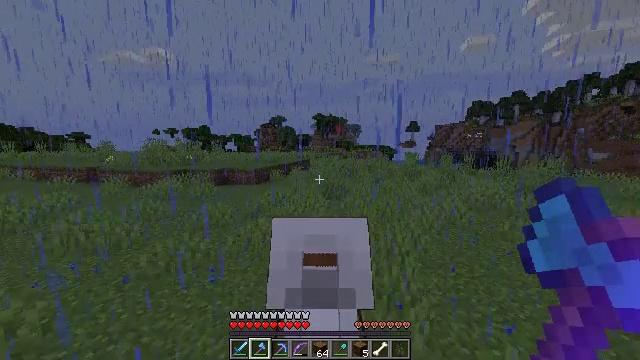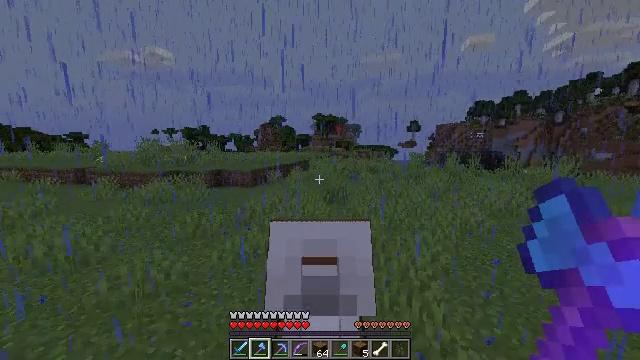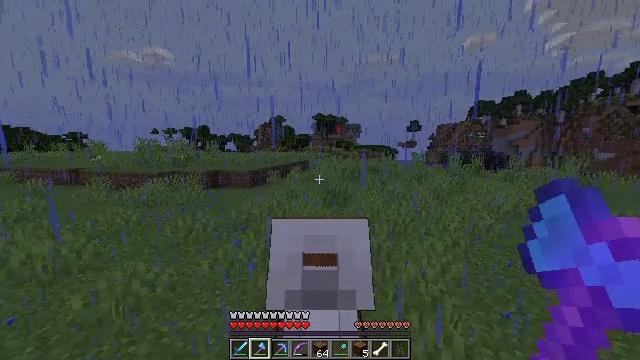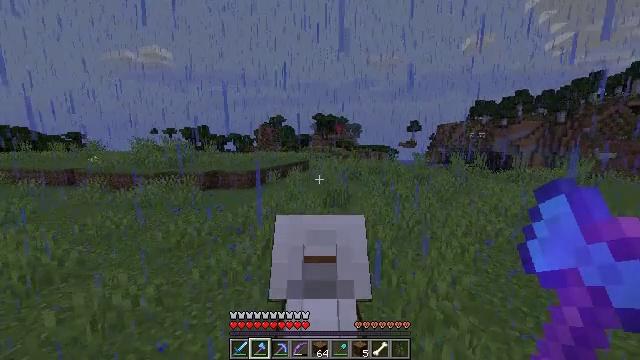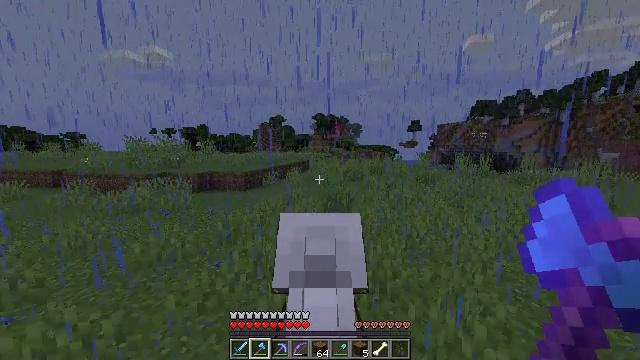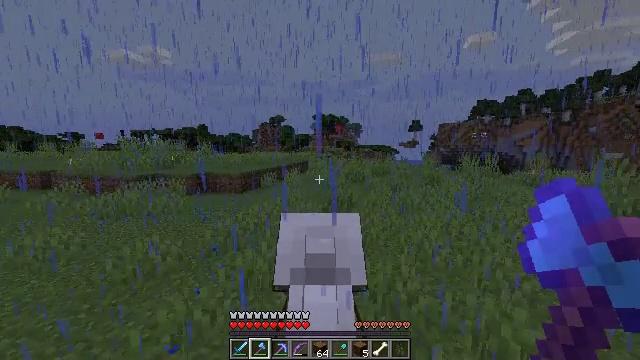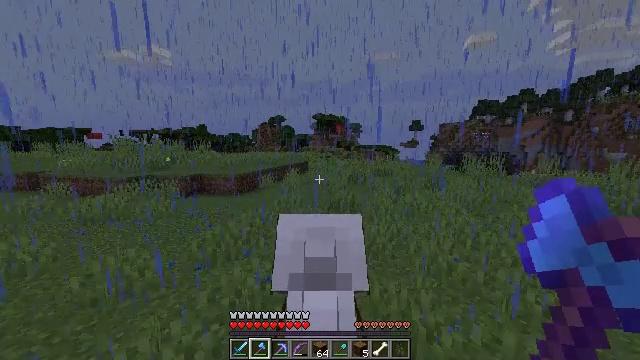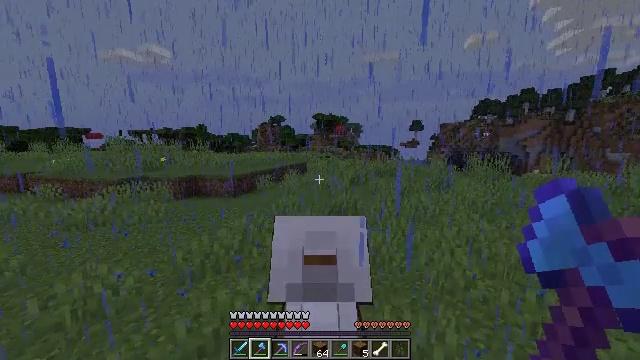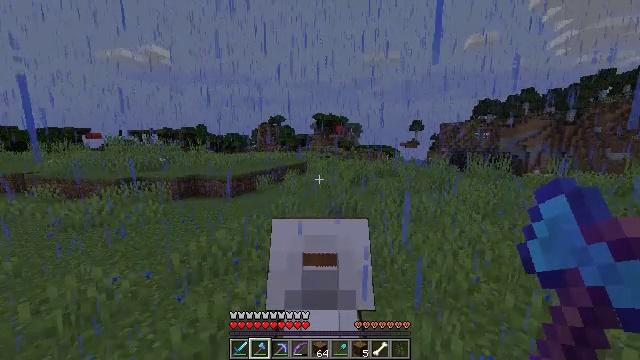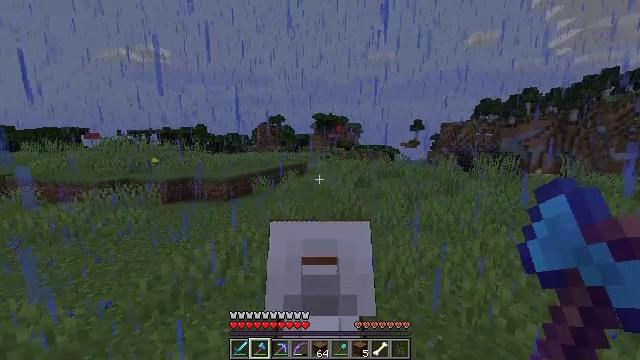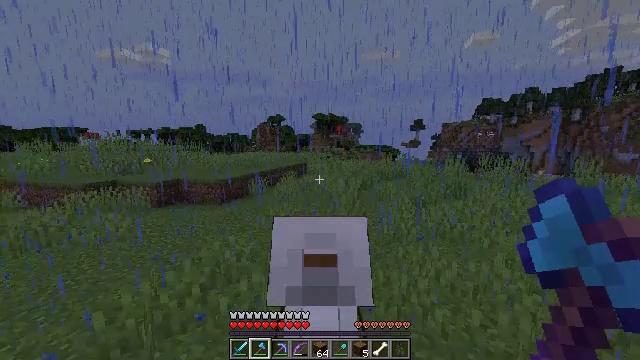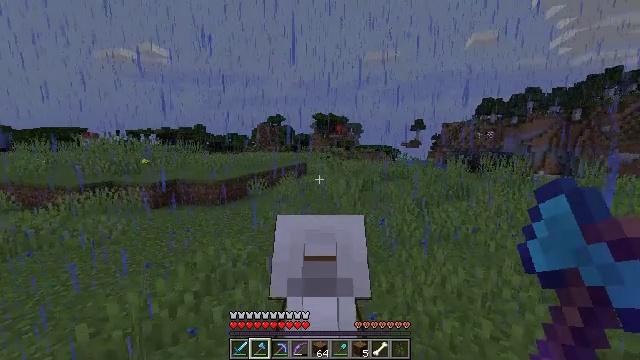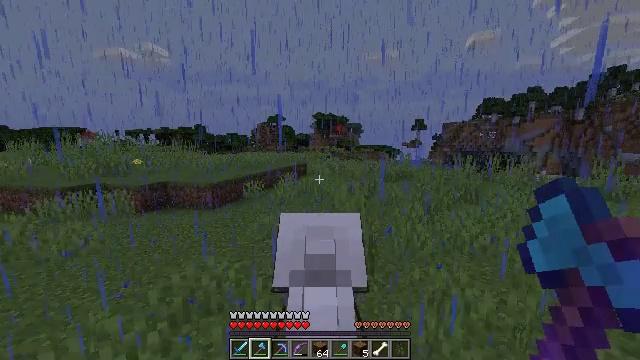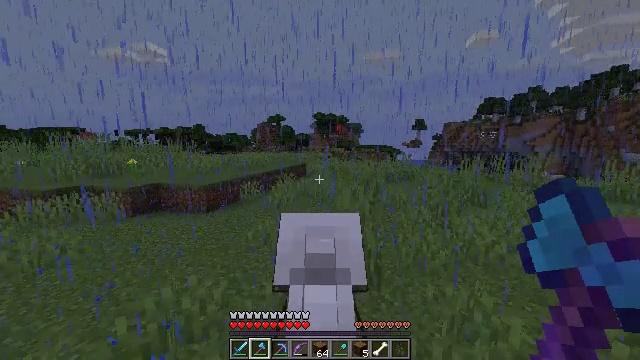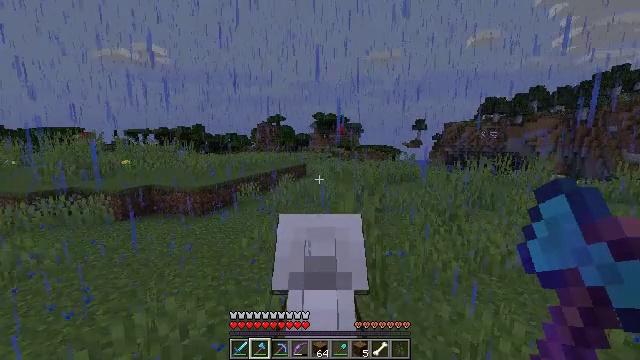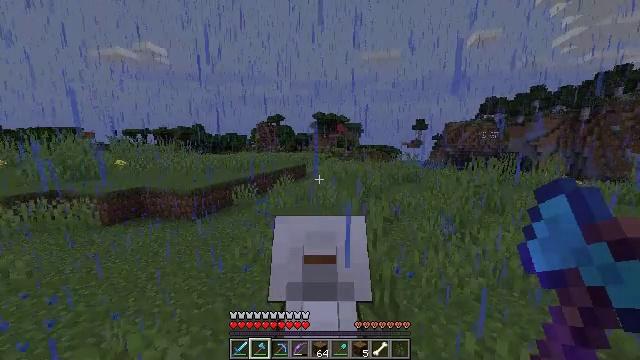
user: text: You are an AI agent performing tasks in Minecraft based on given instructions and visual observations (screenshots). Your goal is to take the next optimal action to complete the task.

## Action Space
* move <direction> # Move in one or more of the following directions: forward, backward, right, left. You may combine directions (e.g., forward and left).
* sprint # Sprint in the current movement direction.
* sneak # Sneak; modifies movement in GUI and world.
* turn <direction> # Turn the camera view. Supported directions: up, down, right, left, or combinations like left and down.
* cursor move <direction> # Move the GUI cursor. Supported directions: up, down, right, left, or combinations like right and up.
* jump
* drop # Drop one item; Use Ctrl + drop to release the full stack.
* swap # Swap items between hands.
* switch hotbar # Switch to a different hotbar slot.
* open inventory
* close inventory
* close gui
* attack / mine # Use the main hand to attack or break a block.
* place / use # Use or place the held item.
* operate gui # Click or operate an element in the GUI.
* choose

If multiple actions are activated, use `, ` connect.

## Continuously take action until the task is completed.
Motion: motion action
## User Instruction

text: Collect the mushroom stem from giant mushrooms.
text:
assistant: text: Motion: move forward, sprint
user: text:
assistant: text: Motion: move forward, sprint
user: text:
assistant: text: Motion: move forward, sprint
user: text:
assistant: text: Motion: move forward, sprint
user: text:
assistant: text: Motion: move forward, sprint
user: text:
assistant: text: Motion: move forward, sprint
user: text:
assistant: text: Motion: move forward, sprint
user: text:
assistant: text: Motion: move forward, sprint
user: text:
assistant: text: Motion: move forward, sprint
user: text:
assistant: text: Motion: move forward, sprint
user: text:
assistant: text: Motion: move forward, sprint
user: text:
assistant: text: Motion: move forward, sprint
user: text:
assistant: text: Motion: move forward, sprint
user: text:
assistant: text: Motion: move forward, sprint
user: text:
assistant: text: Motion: move forward, sprint
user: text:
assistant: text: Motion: move forward, sprint
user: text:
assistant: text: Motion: move forward, sprint
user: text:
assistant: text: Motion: move forward, sprint
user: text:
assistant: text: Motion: move forward, sprint
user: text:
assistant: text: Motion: move forward, sprint
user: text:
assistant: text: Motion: move forward, sprint
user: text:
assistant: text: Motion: move forward, sprint
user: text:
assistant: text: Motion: move forward, sprint
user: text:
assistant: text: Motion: move forward, sprint
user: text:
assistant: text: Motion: move forward, sprint
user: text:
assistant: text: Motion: move forward, sprint
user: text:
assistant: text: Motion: move forward, sprint
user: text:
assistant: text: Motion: move forward, sprint
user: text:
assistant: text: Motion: move forward, sprint
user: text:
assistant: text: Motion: move forward, sprint